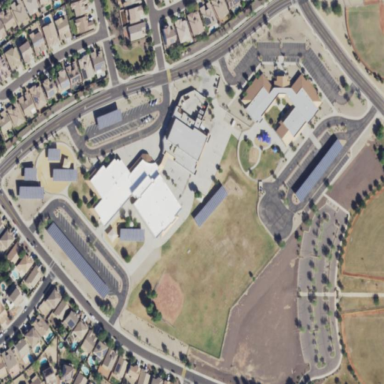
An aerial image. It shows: School.